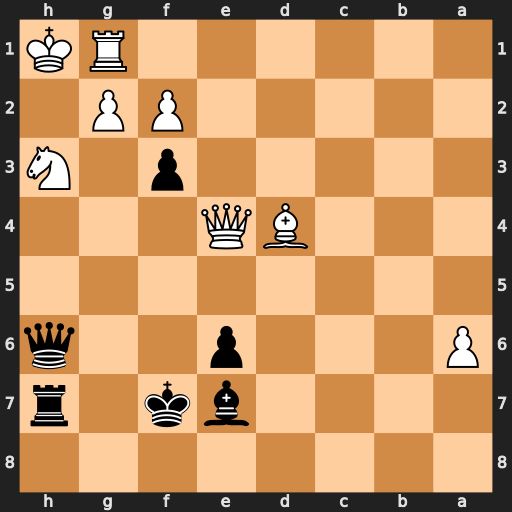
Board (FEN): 8/4bk1r/P3p2q/8/3BQ3/5p1N/5PP1/6RK
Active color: b
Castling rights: -
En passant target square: -
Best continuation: Qxh3+ gxh3 Rxh3#